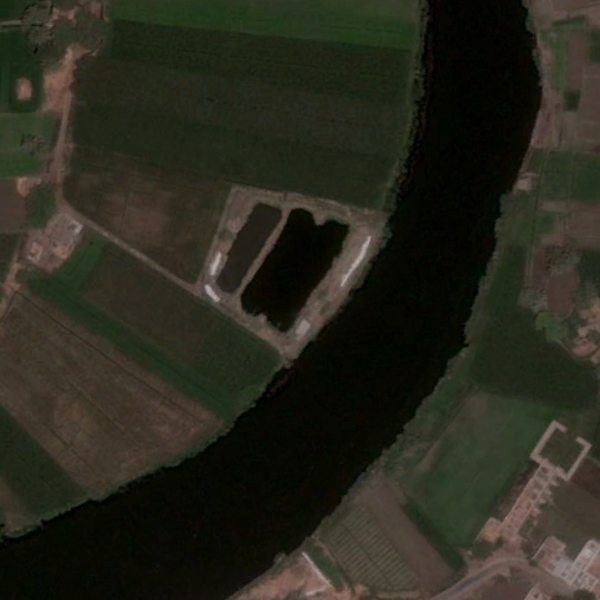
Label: River